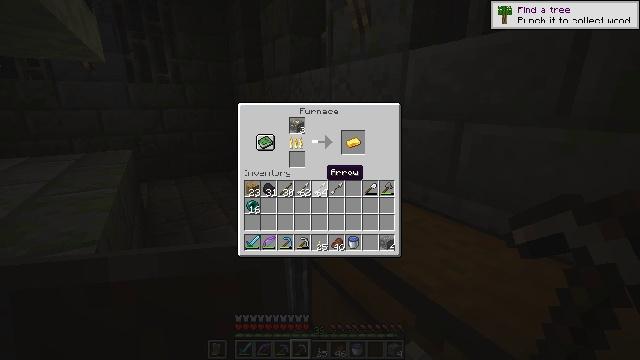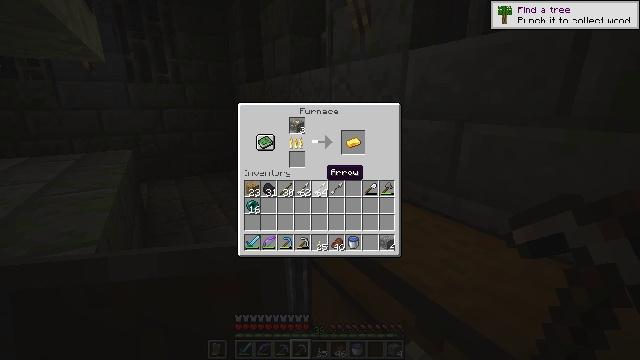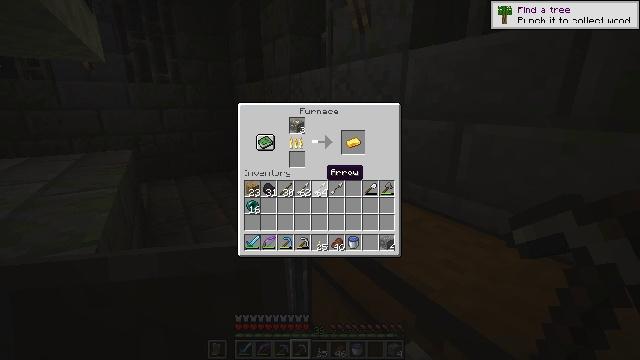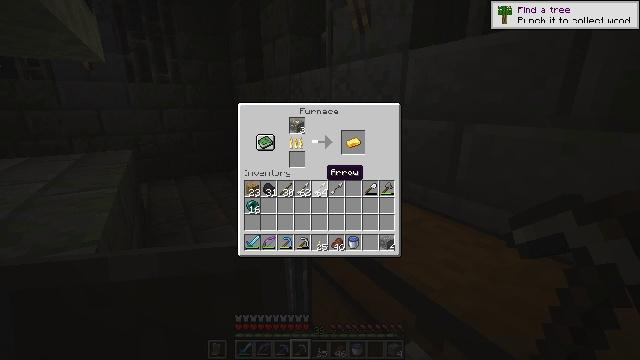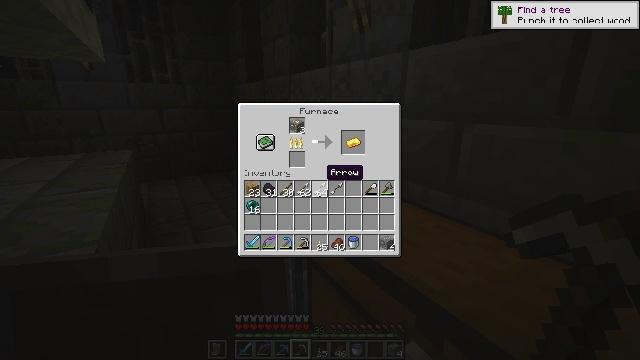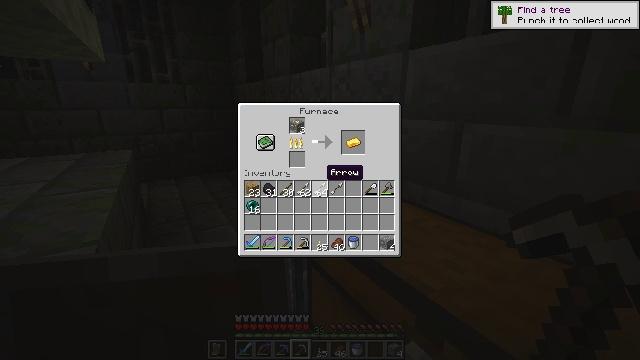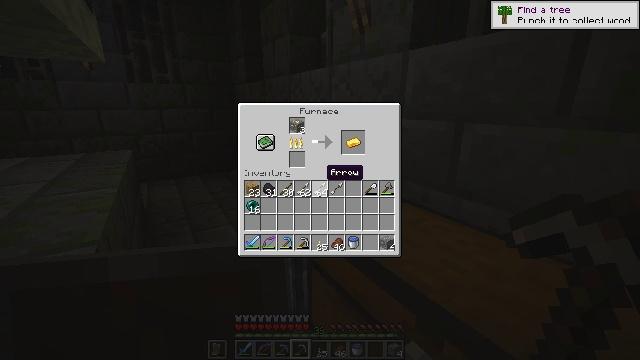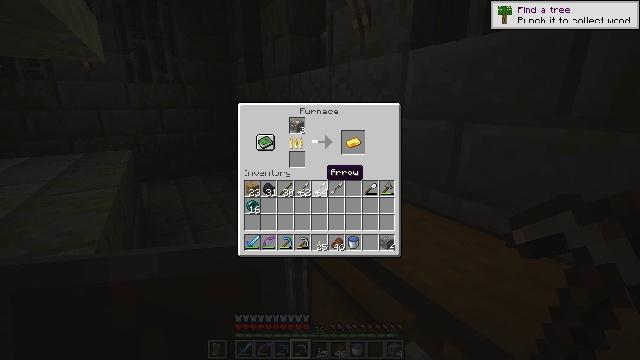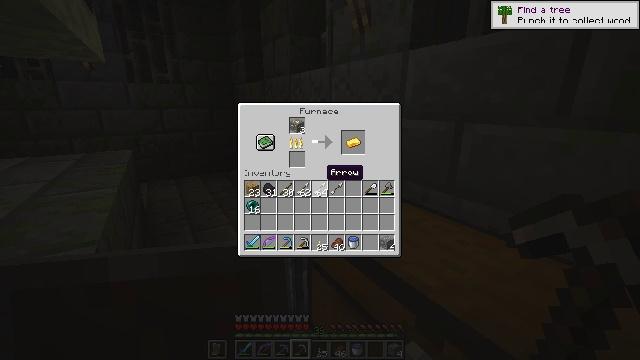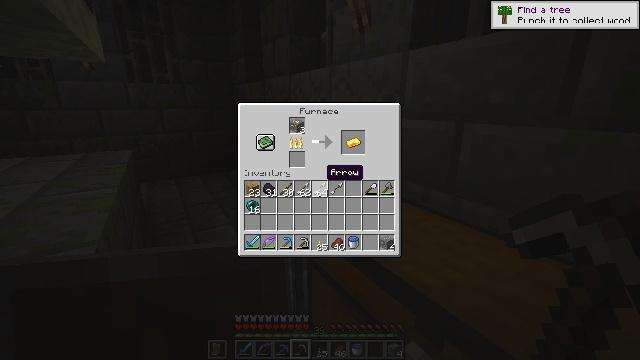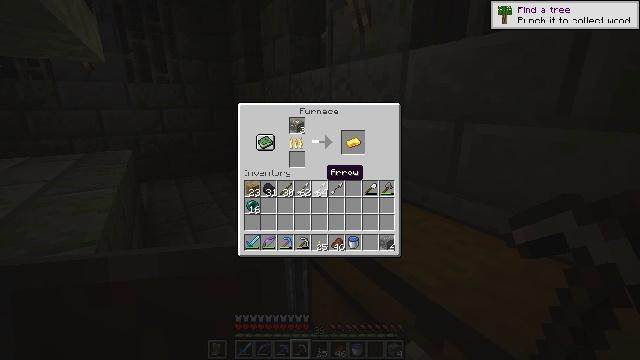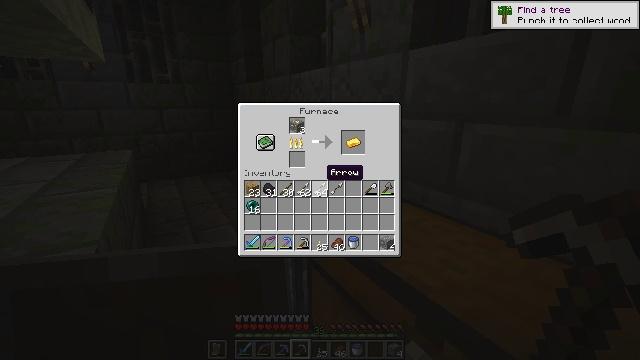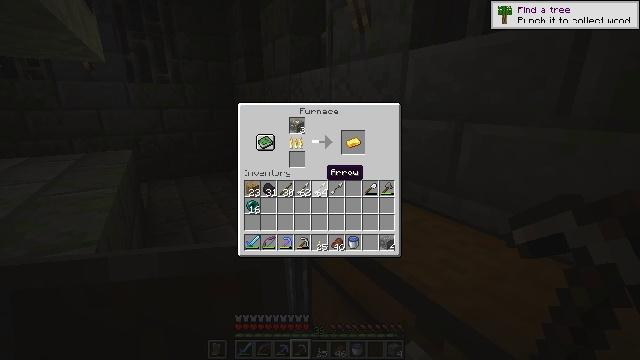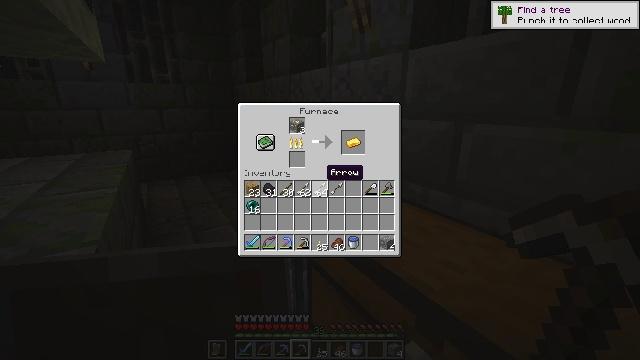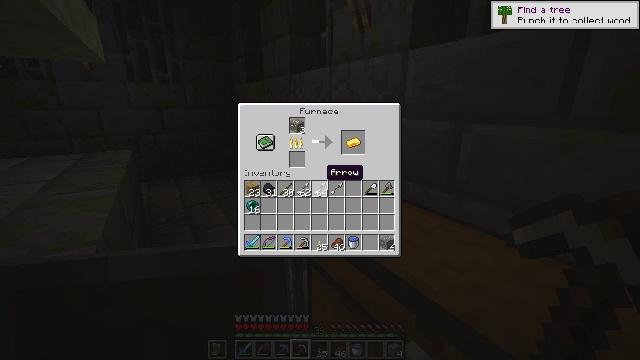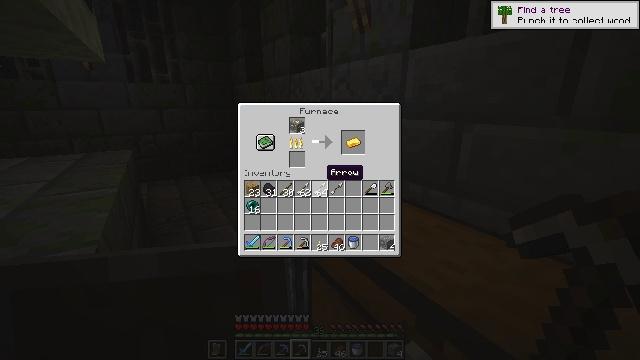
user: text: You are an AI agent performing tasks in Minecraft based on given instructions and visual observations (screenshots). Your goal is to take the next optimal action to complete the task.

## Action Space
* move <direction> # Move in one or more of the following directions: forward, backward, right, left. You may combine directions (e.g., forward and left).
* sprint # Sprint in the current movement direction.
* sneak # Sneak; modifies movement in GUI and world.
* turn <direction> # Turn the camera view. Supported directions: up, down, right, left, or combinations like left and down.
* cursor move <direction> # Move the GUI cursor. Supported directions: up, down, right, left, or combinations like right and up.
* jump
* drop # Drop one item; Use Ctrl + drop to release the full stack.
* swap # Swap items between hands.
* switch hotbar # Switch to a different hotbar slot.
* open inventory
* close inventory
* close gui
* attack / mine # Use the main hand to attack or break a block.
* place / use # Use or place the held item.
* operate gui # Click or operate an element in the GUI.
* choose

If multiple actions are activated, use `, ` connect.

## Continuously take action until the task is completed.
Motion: motion action
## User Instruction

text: craft item air
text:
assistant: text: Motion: no_op
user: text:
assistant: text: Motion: no_op
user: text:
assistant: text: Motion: no_op
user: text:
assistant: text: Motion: no_op
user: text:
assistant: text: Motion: no_op
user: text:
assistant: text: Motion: no_op
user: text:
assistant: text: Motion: no_op
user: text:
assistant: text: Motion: no_op
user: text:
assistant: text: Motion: no_op
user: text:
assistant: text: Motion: no_op
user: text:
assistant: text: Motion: no_op
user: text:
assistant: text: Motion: no_op
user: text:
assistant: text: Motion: no_op
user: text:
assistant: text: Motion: no_op
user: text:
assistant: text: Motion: no_op
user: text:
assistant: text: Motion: no_op
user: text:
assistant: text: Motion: no_op
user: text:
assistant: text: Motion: no_op
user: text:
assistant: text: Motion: no_op
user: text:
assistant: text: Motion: no_op
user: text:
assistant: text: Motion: no_op
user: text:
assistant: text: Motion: no_op
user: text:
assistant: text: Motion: no_op
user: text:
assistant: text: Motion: no_op
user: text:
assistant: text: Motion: no_op
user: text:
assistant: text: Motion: no_op
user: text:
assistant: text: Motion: no_op
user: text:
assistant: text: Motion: no_op
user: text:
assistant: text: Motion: no_op
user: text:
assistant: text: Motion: no_op